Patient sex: M
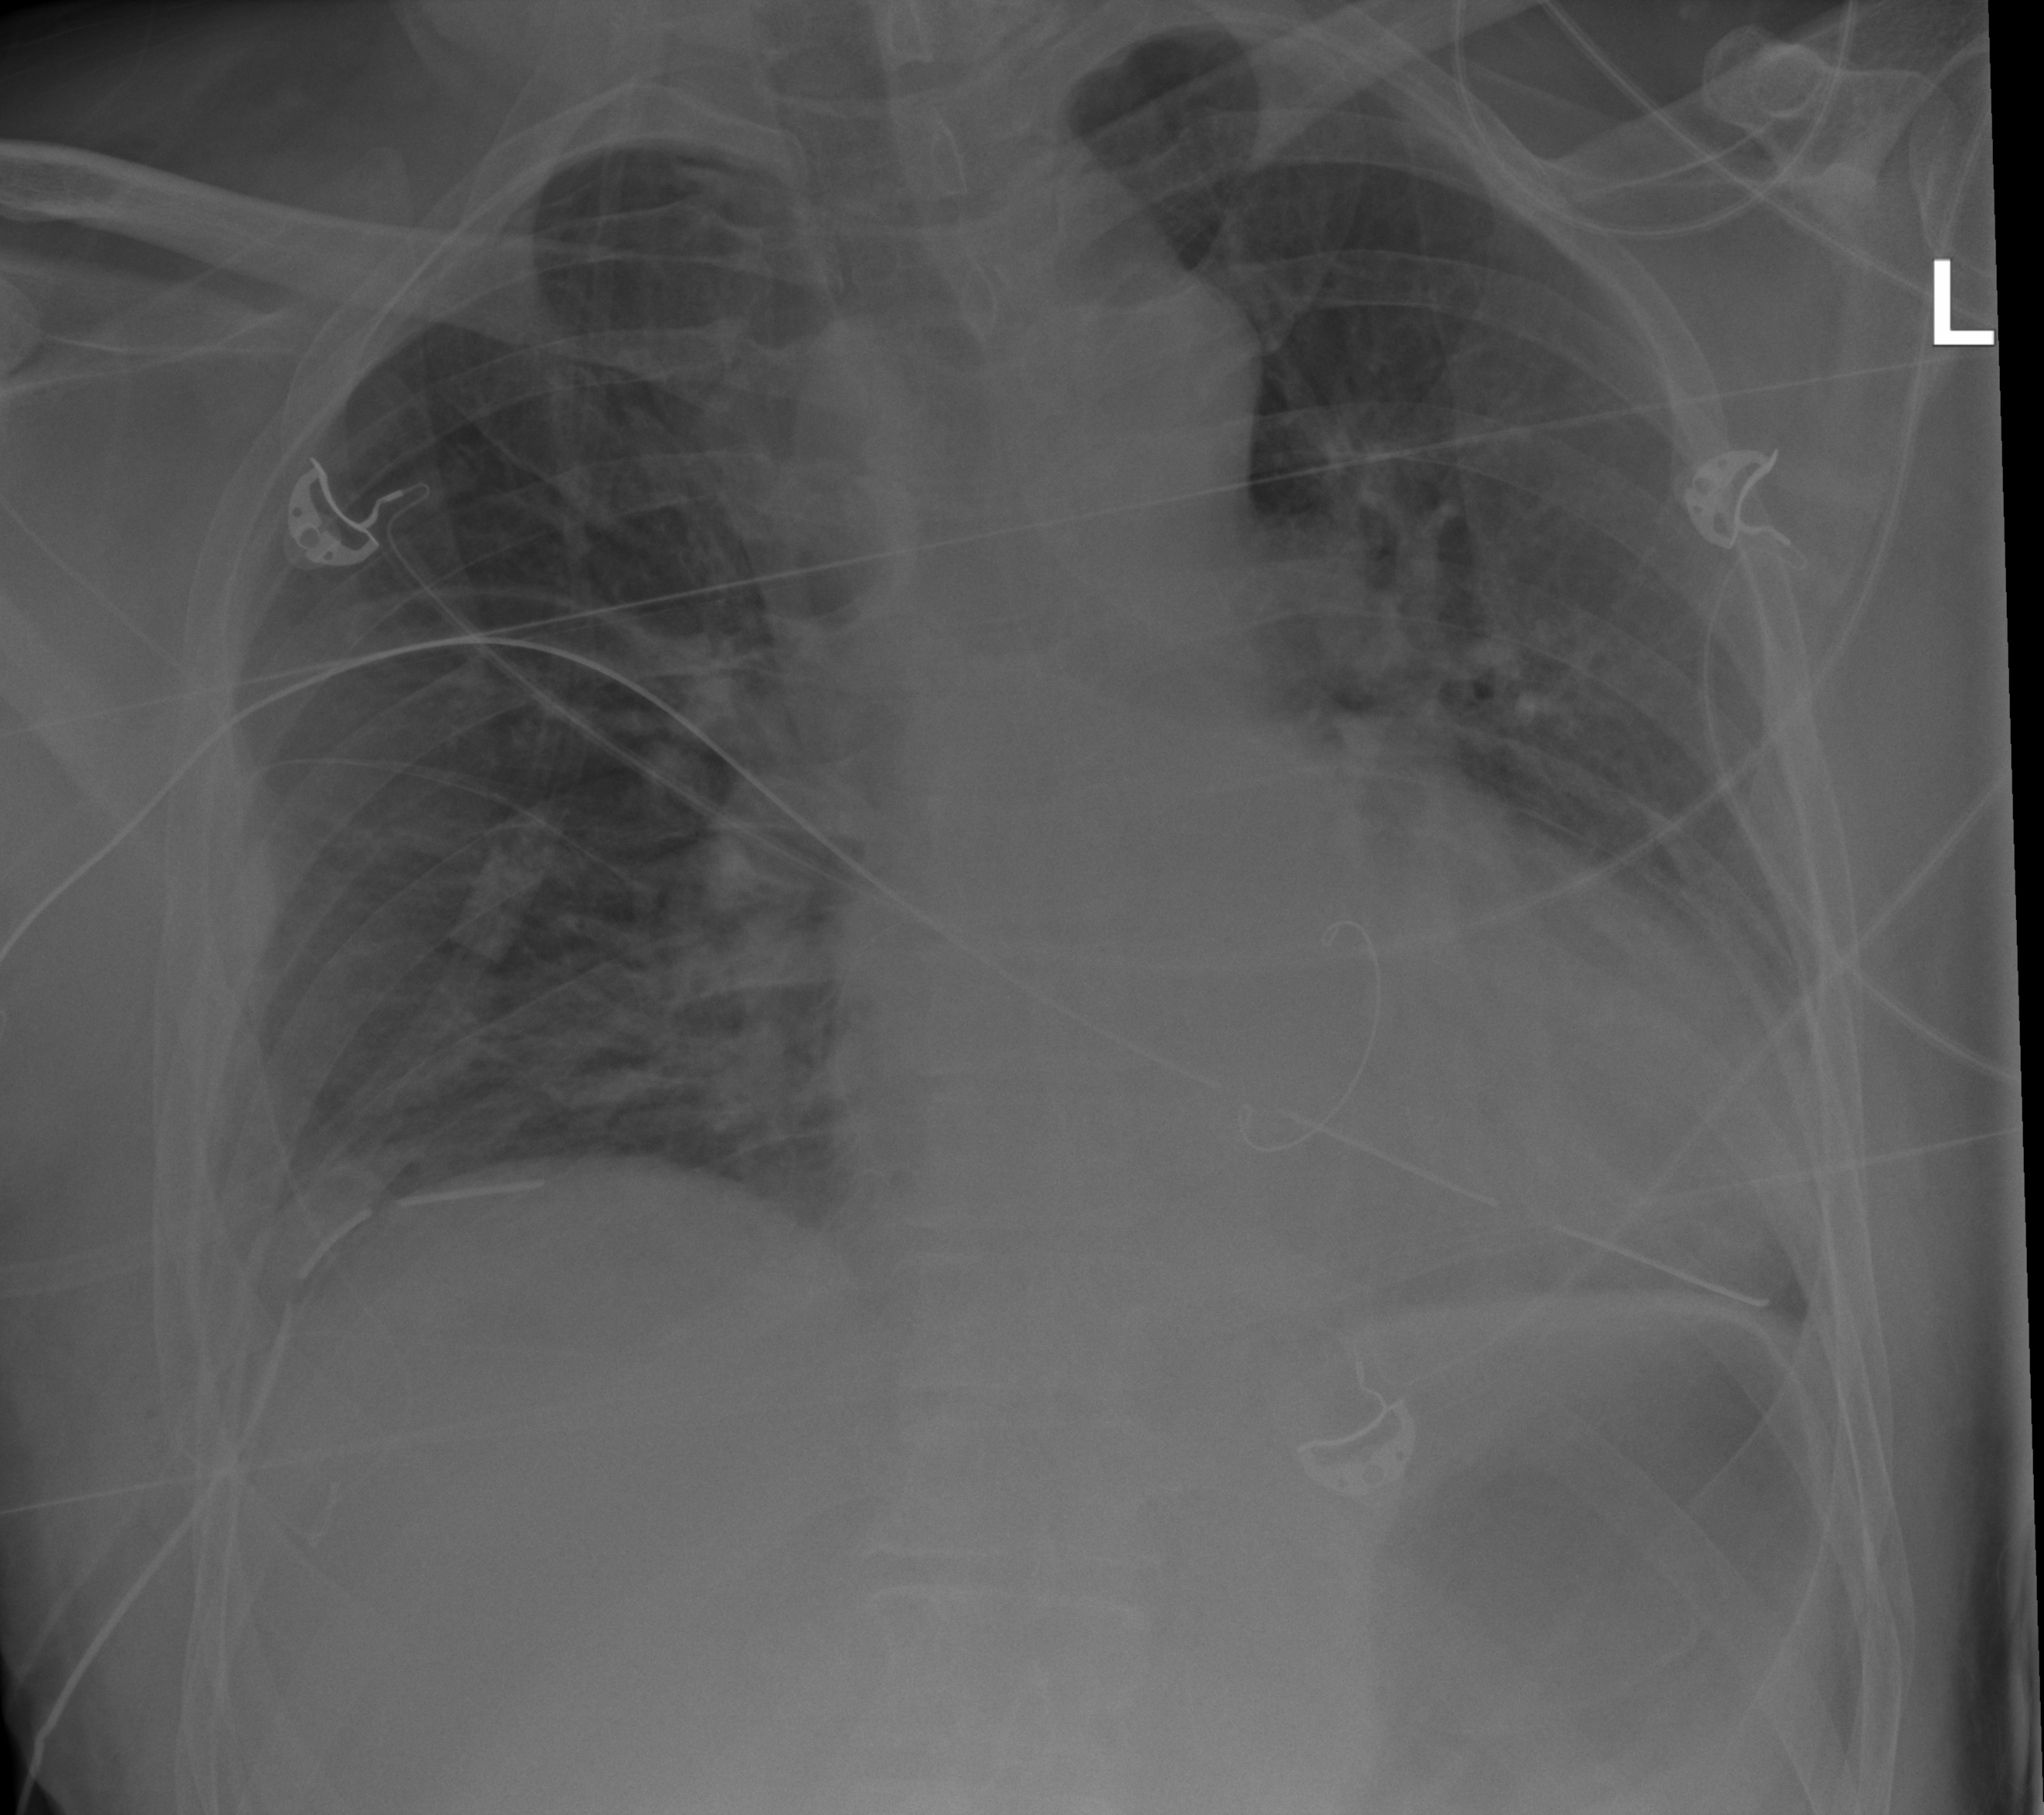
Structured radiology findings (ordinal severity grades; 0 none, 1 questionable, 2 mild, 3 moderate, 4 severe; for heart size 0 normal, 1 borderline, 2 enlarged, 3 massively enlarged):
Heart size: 2
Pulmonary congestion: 2
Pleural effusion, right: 2
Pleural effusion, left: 0
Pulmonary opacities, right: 1
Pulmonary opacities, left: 0
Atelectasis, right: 2
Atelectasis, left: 0